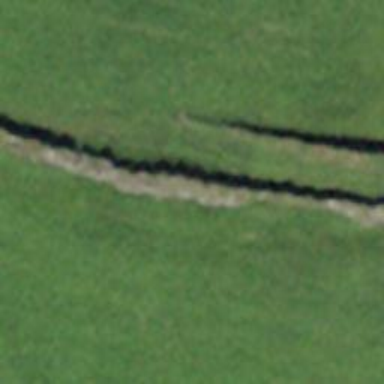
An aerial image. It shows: Dry stone wall barrier.